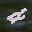
Label: 4